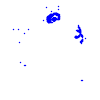
Particle: electron